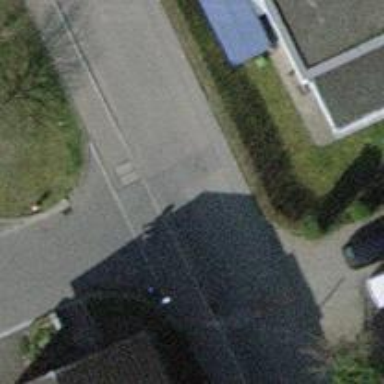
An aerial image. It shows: Residential road with asphalt surface and sidewalk on the left.